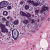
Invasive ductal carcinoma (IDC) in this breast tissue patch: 0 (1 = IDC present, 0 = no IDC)